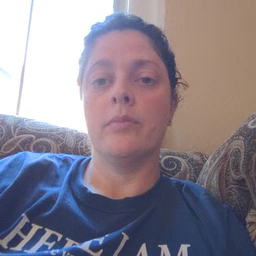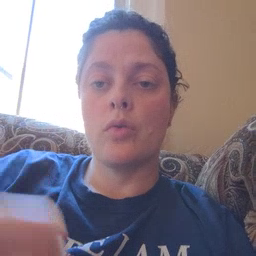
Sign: callonphone